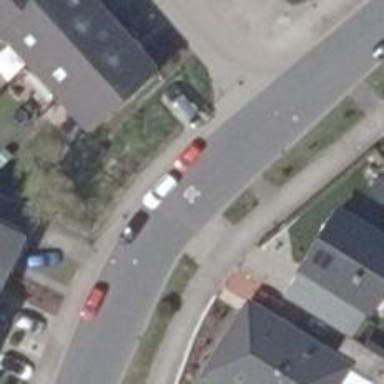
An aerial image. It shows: Residential road with asphalt surface and separate sidewalk.